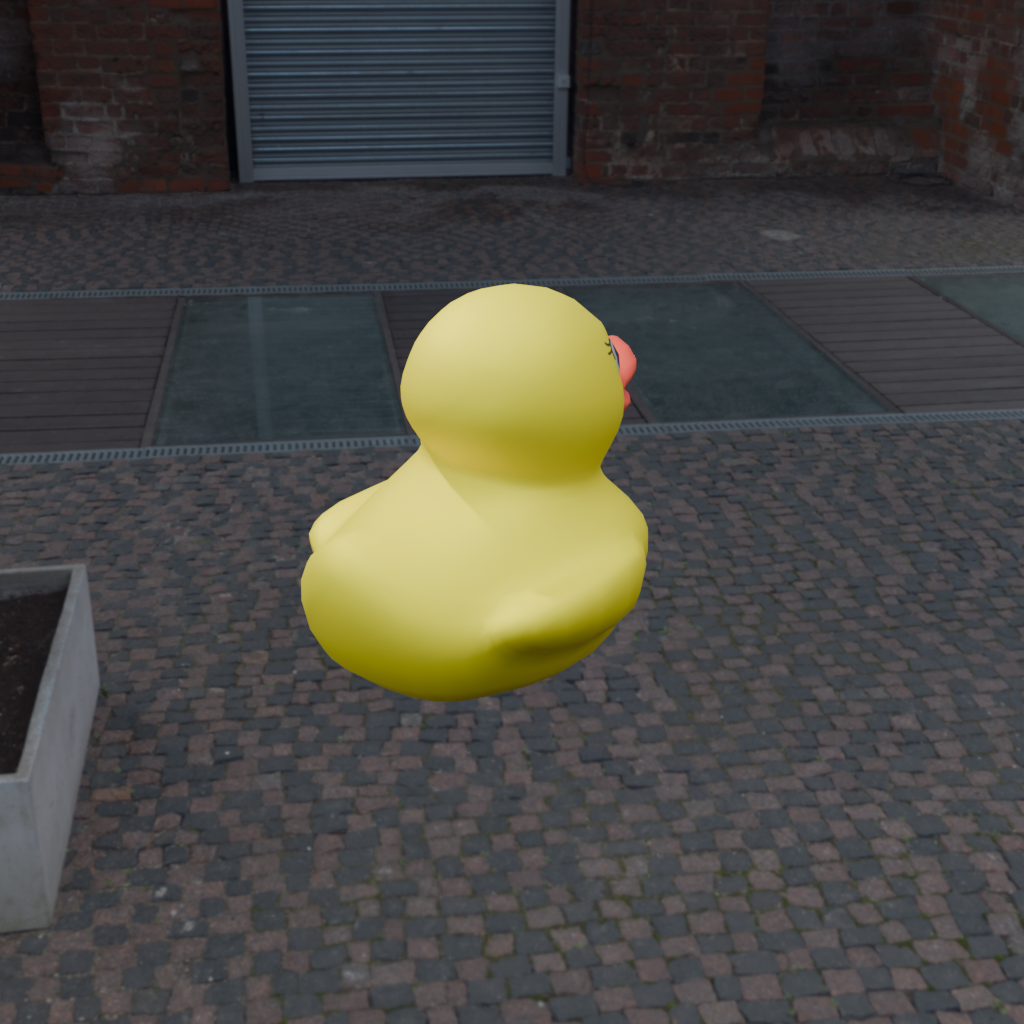
an image of a yellow rubber duck seen from <back_right> ourtyard with historic red brick buildings.